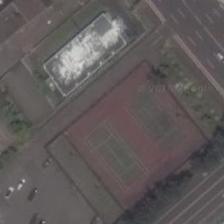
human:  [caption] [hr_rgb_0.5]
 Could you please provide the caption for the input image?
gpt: a few courses are located in the rectangular area next to the road .

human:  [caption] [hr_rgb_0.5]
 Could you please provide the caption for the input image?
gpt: two tennis courts are next to a crossroads .

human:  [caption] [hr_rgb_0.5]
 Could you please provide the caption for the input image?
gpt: two tennis courts are near to several green trees and two roads .

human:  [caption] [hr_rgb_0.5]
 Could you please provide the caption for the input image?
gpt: two tennis courts are next to a road .

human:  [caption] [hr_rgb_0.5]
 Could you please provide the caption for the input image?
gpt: two tennis courts are next to a crossroads .